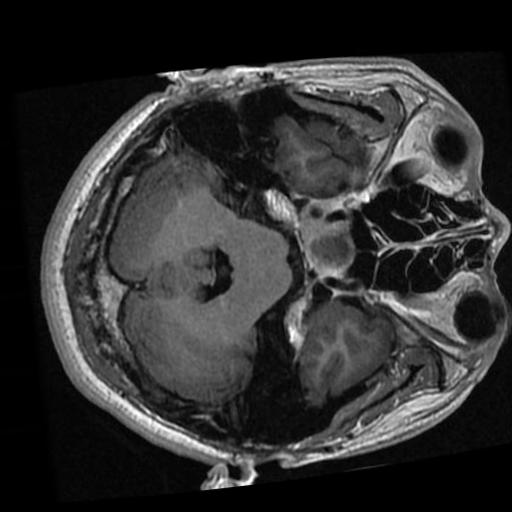
Label: brain_tumor